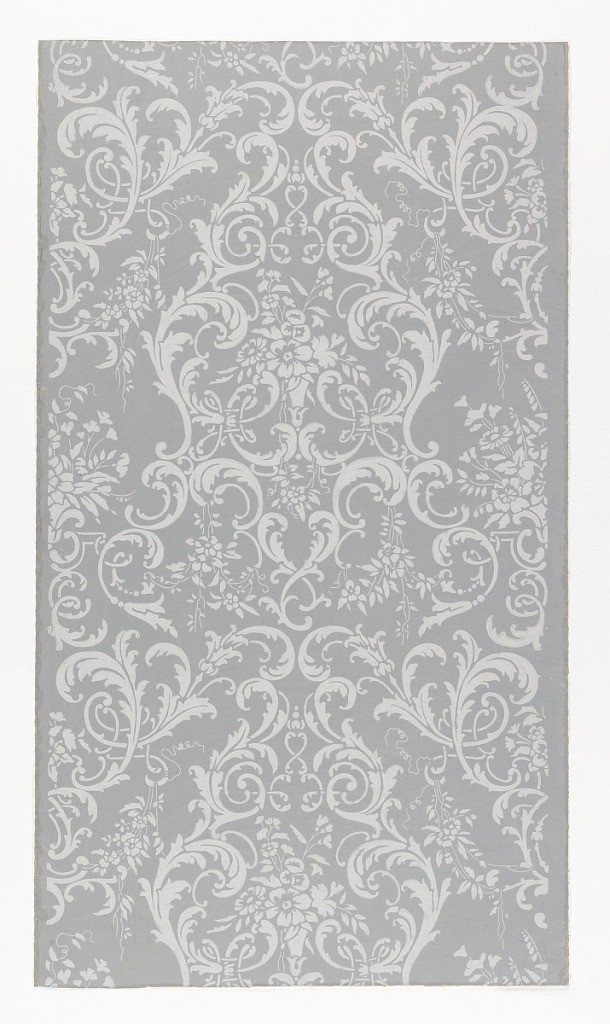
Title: Sidewall
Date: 1840s
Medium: Block-printed paper
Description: White foliate scrolls and flowers, roughly symmetrical in arrangement. Straight-across match.